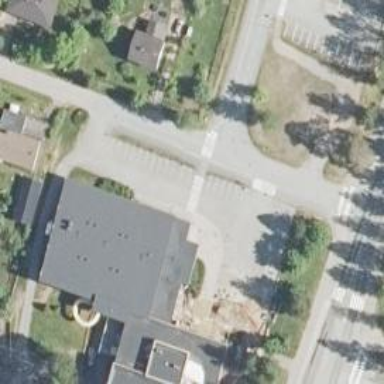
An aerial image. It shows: Zebra crossing on the road.